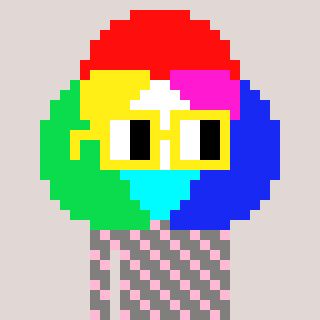
a pixel art character with square yellow glasses, a color circle-shaped head and a bluegrey-colored body on a warm background